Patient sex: M
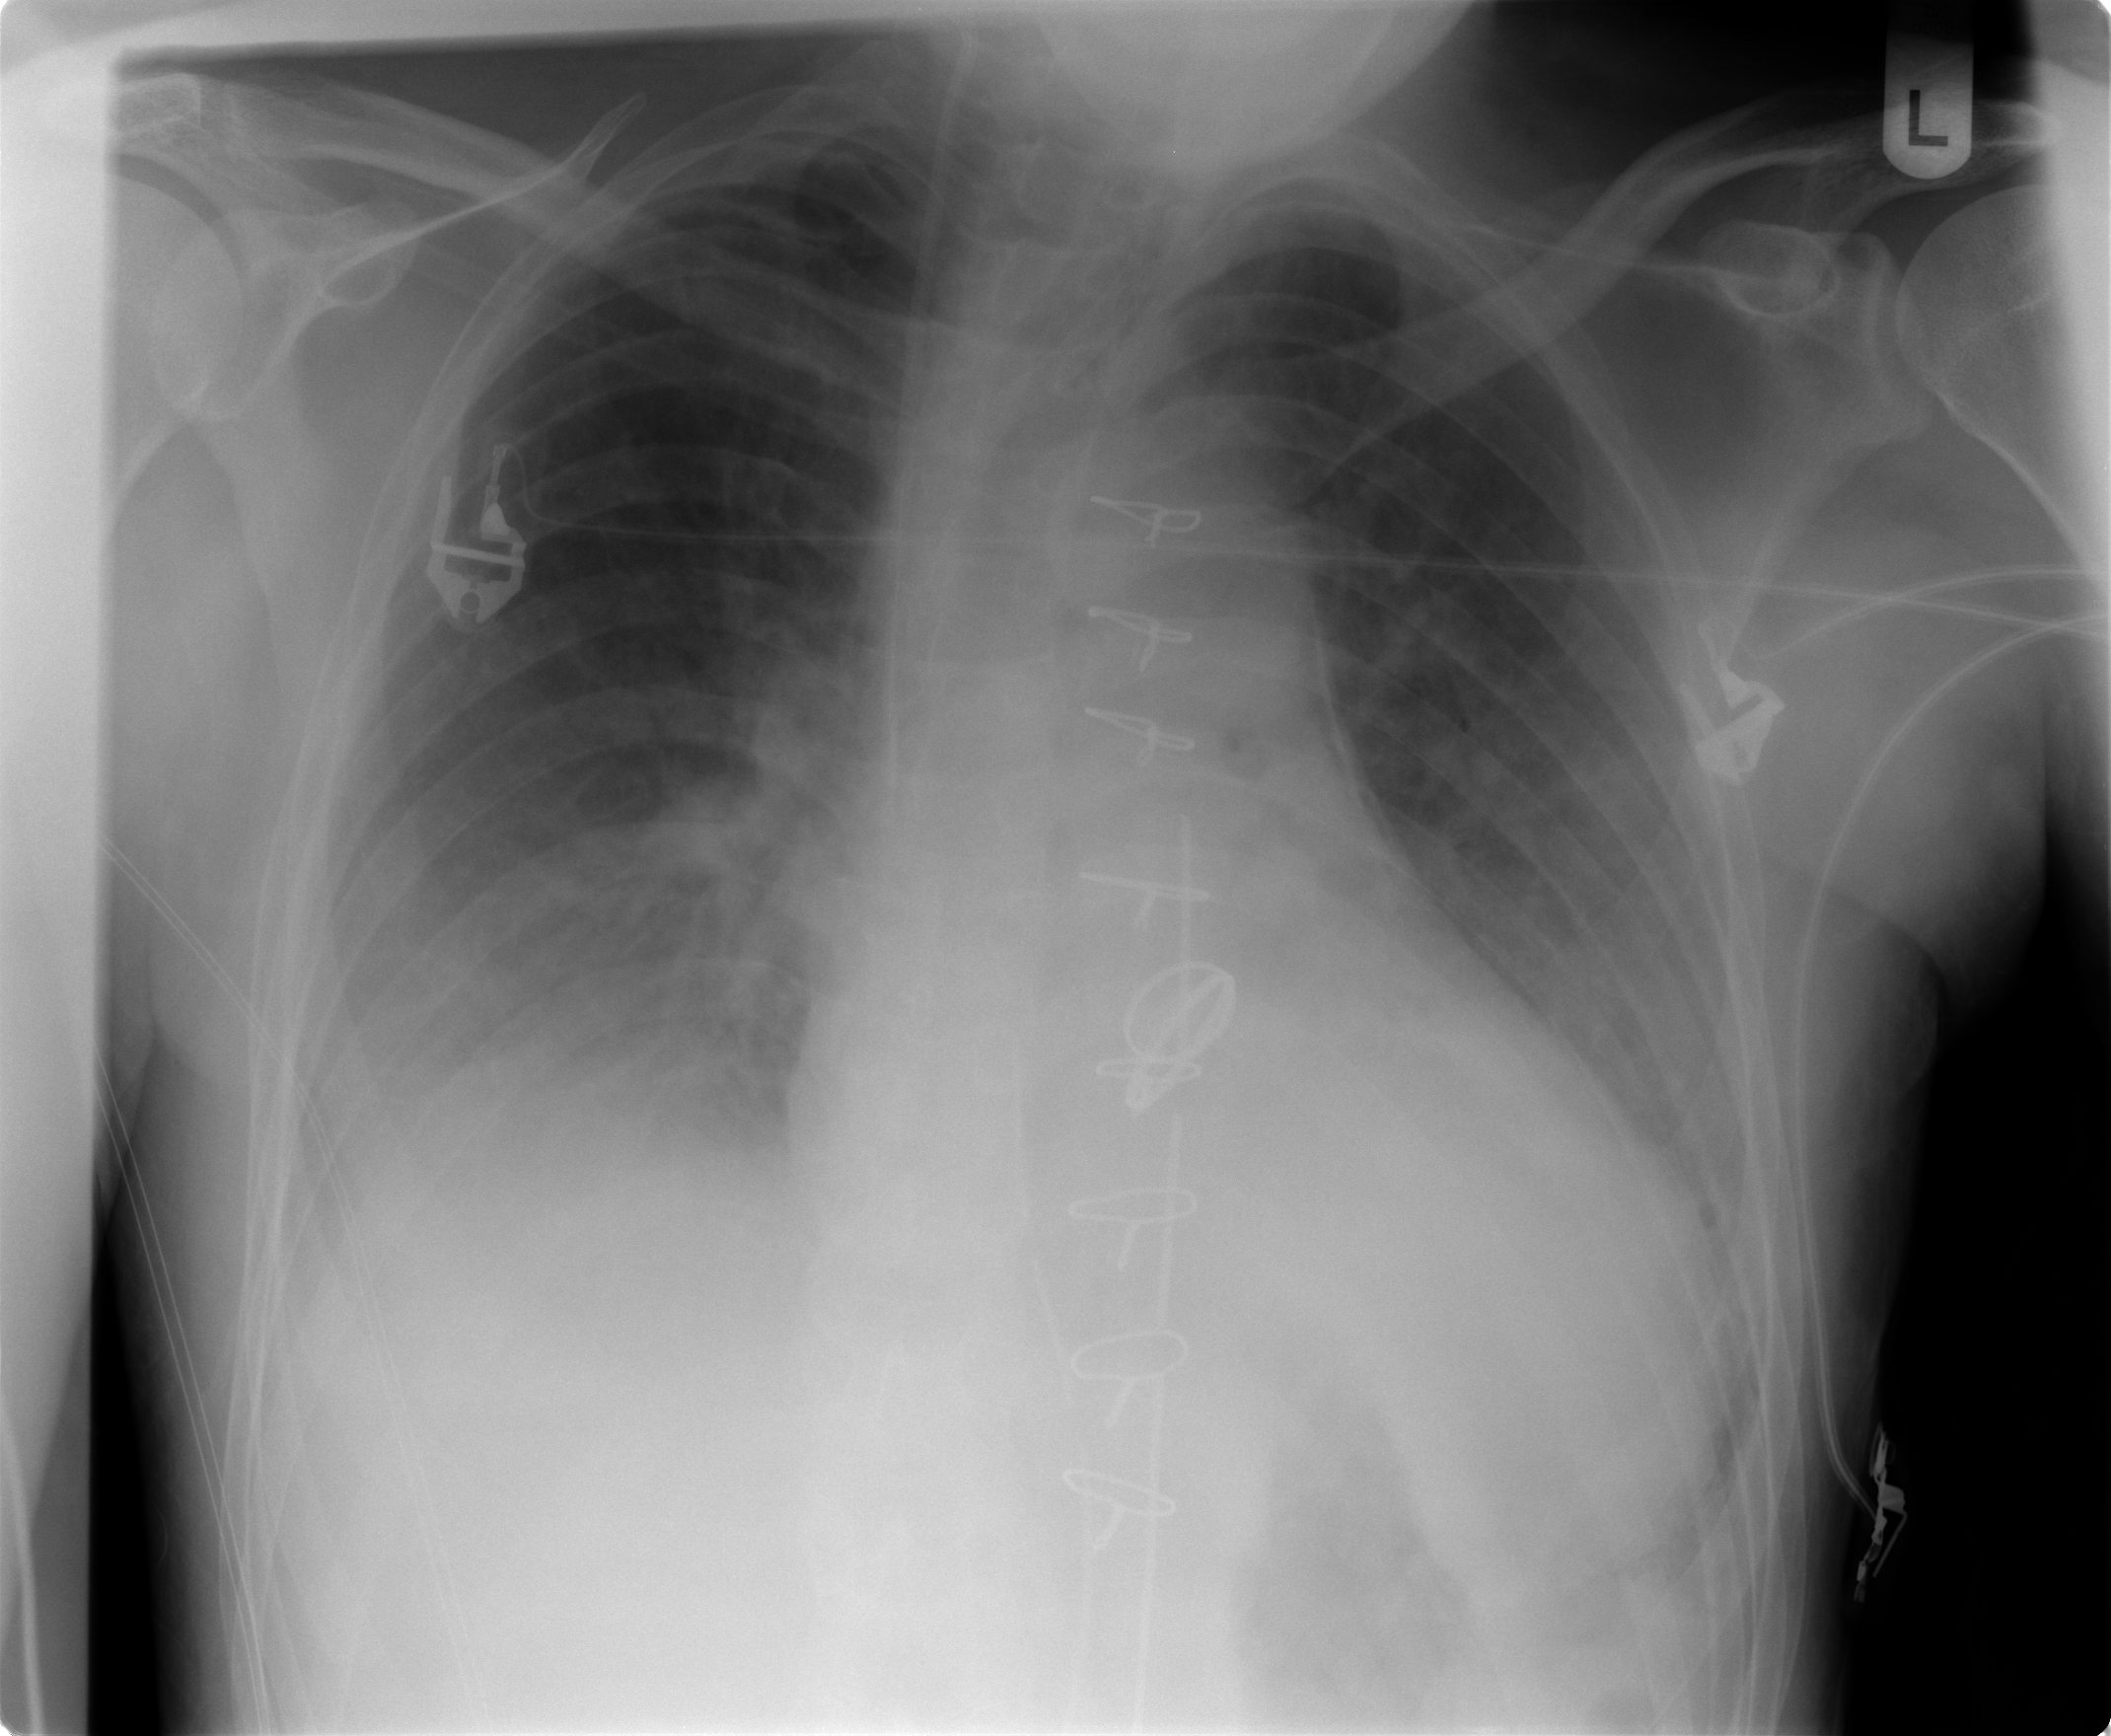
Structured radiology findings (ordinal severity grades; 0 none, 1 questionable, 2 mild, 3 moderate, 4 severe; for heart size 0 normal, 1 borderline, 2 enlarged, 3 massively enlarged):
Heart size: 0
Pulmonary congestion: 2
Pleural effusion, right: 3
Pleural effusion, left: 3
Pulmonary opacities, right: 0
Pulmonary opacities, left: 0
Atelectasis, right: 2
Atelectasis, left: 2